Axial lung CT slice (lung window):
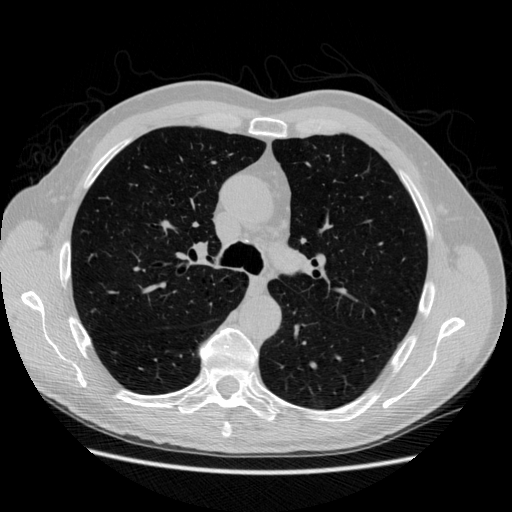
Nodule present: no